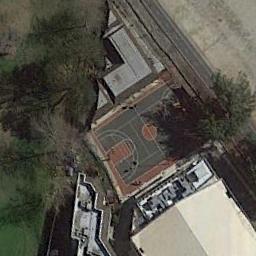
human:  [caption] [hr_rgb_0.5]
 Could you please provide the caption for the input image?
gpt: The basketball court is surrounded by a road,Buildings ,Lawn and some trees .

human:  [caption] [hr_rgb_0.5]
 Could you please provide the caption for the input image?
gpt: A basketball court surrounded by some buildings and some trees beside .

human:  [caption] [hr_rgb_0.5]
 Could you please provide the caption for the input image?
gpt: There is a basketball court between buildings and trees next to a white building .

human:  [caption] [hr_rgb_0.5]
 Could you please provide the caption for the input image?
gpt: The basketball court was shaded by trees on one side .

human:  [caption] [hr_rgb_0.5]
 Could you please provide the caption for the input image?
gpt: Several houses are next to the basketball court .